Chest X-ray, AP view. Patient: 8 years old, sex F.
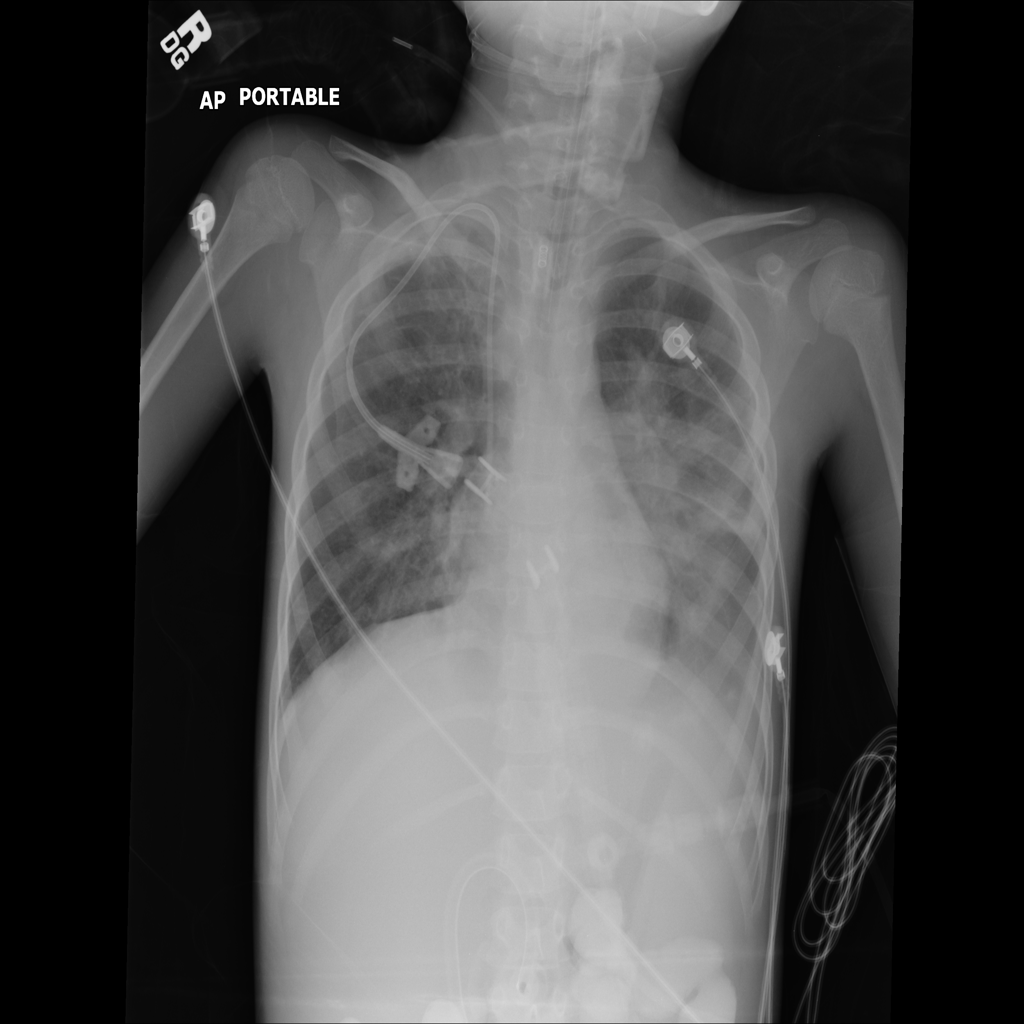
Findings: No Finding